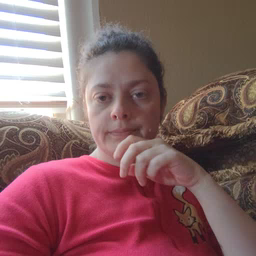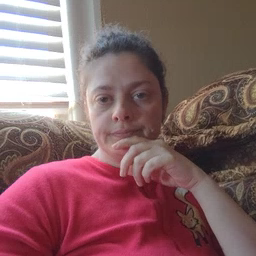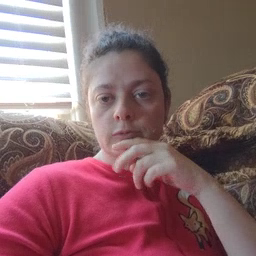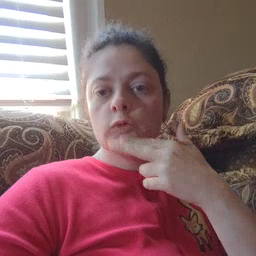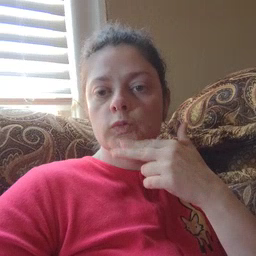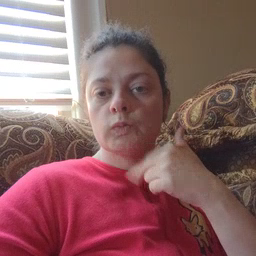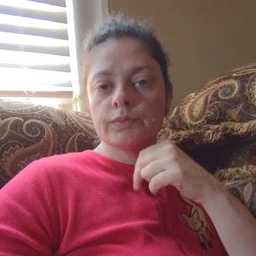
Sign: cute